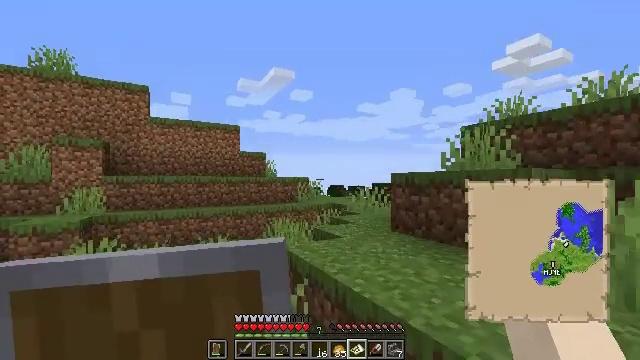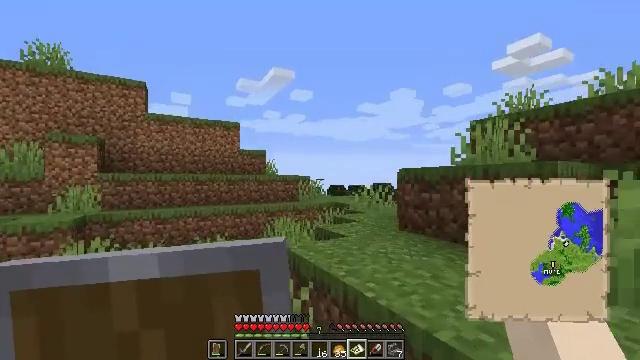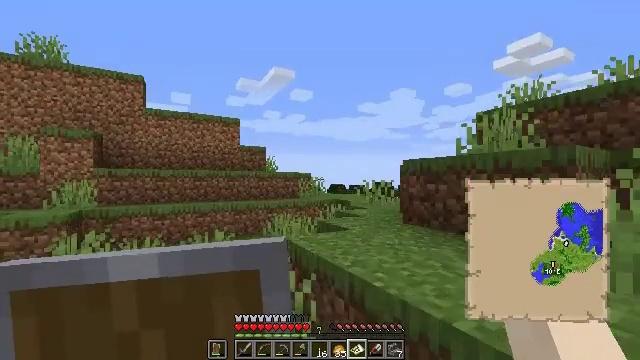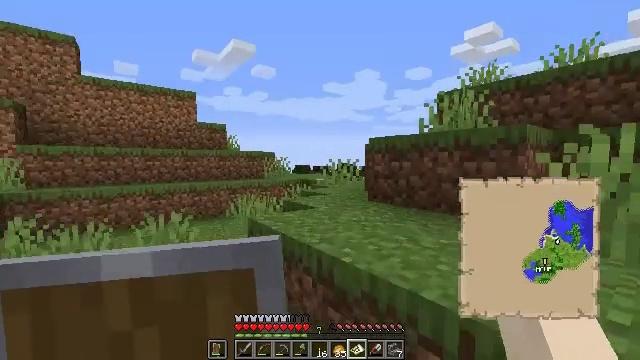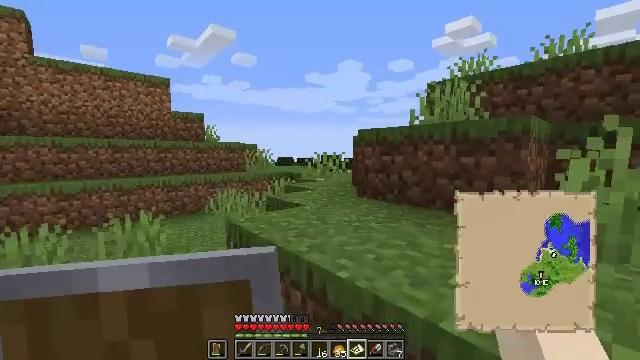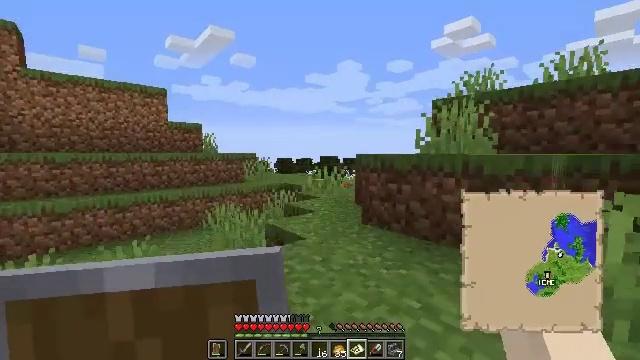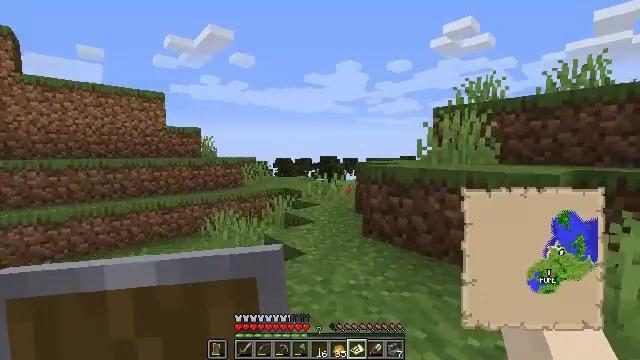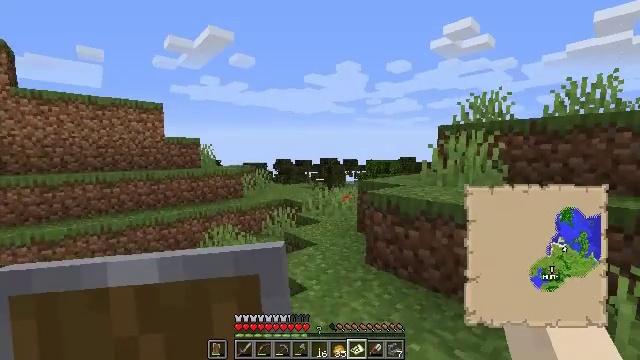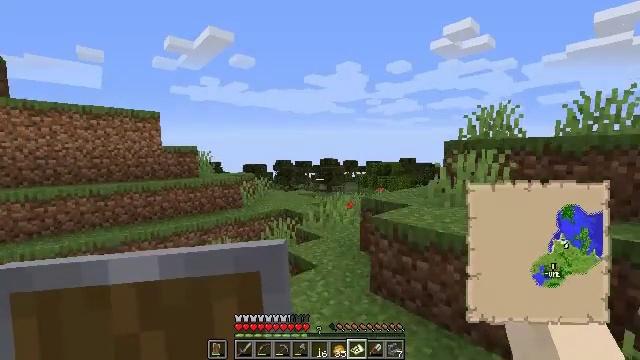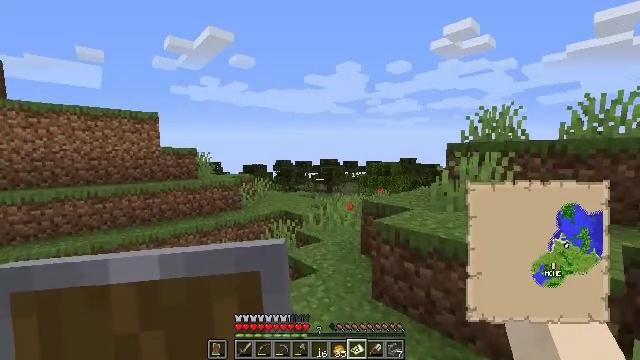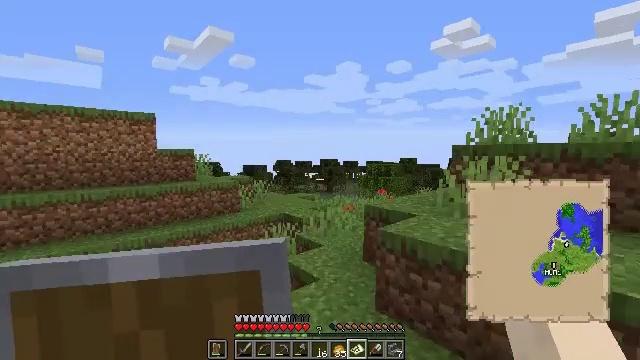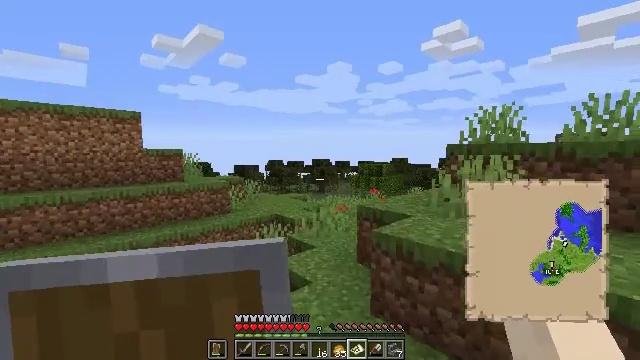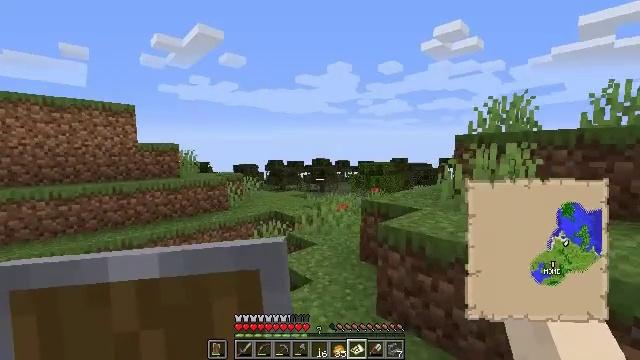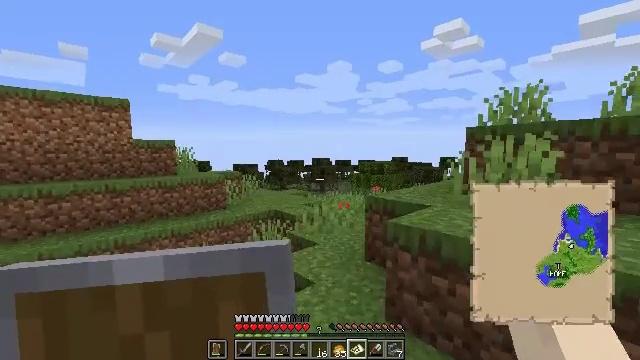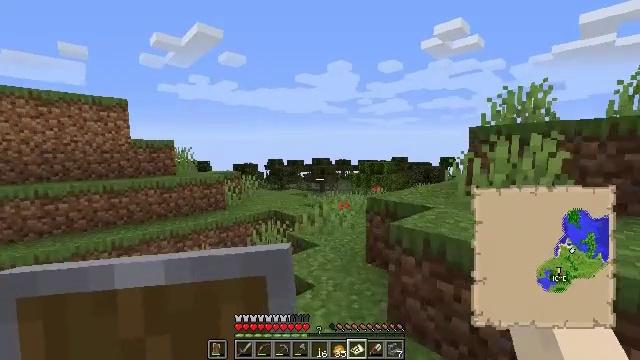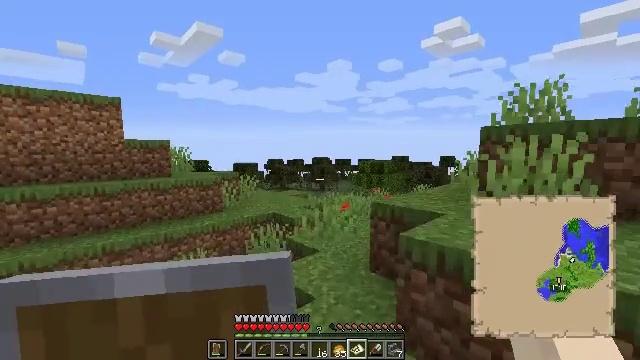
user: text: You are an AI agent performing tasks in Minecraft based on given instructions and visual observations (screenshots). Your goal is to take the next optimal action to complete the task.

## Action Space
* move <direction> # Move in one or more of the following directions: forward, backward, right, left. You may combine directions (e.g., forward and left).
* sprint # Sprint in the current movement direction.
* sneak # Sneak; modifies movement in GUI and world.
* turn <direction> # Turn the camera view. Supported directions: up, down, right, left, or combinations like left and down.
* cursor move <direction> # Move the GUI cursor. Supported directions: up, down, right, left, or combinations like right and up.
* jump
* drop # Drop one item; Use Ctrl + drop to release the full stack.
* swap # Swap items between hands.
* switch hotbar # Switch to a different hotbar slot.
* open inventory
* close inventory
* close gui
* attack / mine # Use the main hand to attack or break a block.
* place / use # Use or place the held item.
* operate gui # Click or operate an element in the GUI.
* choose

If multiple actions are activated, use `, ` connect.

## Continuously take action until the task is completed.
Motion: motion action
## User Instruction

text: Break the poppy plant.
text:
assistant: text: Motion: move forward
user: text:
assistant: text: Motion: move forward
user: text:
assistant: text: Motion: move forward, turn right and down
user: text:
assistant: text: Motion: move forward, turn right and down
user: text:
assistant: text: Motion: move forward, jump
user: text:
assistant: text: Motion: move forward, jump
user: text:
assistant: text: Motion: move forward, jump
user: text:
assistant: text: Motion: move forward
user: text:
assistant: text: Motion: move forward
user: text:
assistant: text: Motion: move forward
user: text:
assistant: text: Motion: move forward, turn right
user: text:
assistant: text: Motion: move forward
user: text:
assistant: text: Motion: move forward
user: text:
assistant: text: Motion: move forward
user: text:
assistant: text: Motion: move forward
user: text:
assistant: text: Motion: move forward
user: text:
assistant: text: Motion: move forward, sprint
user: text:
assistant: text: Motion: move forward, sprint
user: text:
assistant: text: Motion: move forward, sprint
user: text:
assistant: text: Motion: move forward
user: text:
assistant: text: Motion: move forward, turn right and down
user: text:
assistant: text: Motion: move forward, turn right
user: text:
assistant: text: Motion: move forward
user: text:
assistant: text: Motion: move forward
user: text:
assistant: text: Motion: move forward
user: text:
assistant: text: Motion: move forward
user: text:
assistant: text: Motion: move forward, turn right and down
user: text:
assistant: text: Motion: move forward, turn right
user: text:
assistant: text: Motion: move forward, turn right
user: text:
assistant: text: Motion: move forward